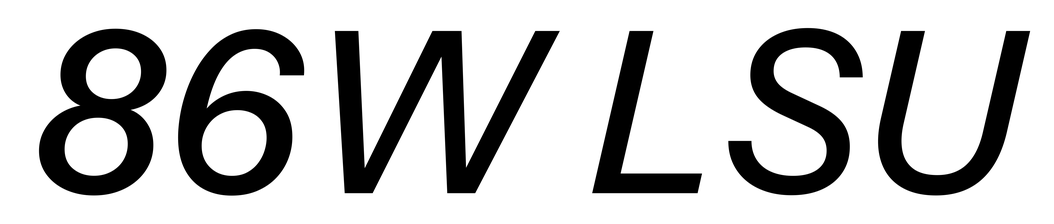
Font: InstrumentSans-Italic_Medium_Italic